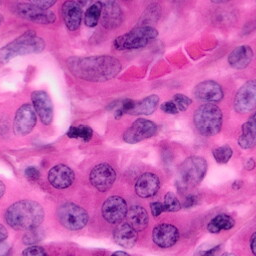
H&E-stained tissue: Pancreatic